Question: In my shinyapp, I wish to use data.table to get user inputs using radio buttons or check boxes and store the user inputs in a data.frame.
Here is what I have achieved so far:
'''
library(shiny)
library(data.table)
library(DT)
shinyApp(
ui = fluidPage(
title = 'Radio buttons in a table',
DT::dataTableOutput('foo'),
verbatimTextOutput('sel')
),
server = function(input, output, session) {
x <- data.table( 'Breed Split' = paste0("F",rep(0:16)), Frisian = rep(1,17), Jersey = rep(2,17), Cross = rep(3,17) )
x[, Frisian := sprintf( '<input type="radio" name="%s" value="%s"/>', 'Breed Split', x[, Frisian] )]
x[, Jersey := sprintf( '<input type="radio" name="%s" value="%s"/>', 'Breed Split', x[, Jersey] )]
x[, Cross := sprintf( '<input type="radio" name="%s" value="%s"/>', 'Breed Split', x[, Cross] )]
output$foo = DT::renderDataTable(
x, escape = FALSE, selection = 'none', server = FALSE, rownames=FALSE,
options = list(dom = 't', paging = FALSE, ordering = FALSE),
callback = JS("table.rows().every(function(i, tab, row) {
var $this = $(this.node());
$this.attr('id', this.data()[0]);
$this.addClass('shiny-input-radiogroup');
});
Shiny.unbindAll(table.table().node());
Shiny.bindAll(table.table().node());")
)
output$sel = renderPrint({
str(sapply(x$'Breed Split', function(i) input[[i]]))
})
}
)
'''
And the other thing is if there is any way to set the default input values as shown in this screenshot.
[]
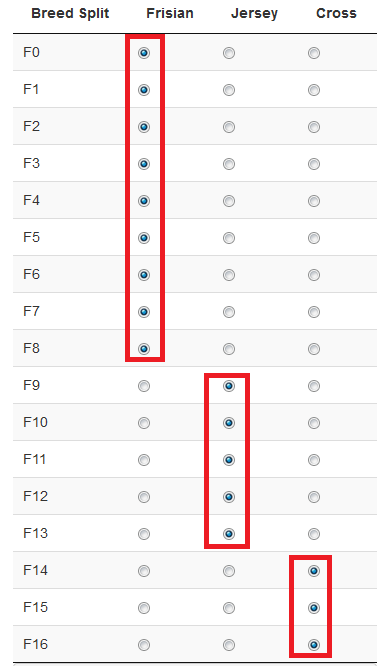
Answer: Try to add column of checked name and then remove column whe render DT
'''
library(shiny)
library(data.table)
library(DT)
shinyApp(
ui = fluidPage(
title = 'Radio buttons in a table',
DT::dataTableOutput('foo'),
verbatimTextOutput('sel')
),
server = function(input, output, session) {
x <- data.table( 'Breed Split' = paste0("F",rep(0:16)), Frisian = rep(1,17), Jersey = rep(2,17), Cross = rep(3,17) ,
checked=c(rep("Frisian",9),rep("Jersey",5),rep("Cross",3))
)
x[, Frisian := sprintf( '<input type="radio" name="%s" value="%s" %s/>', 'Breed Split', x[, Frisian],ifelse("Frisian"==x[, checked],"checked" ,""))]
x[, Jersey := sprintf( '<input type="radio" name="%s" value="%s" %s/>', 'Breed Split', x[, Jersey],ifelse("Jersey"==x[, checked],"checked" ,"" ))]
x[, Cross := sprintf( '<input type="radio" name="%s" value="%s" %s/>', 'Breed Split', x[, Cross] ,ifelse("Cross"==x[, checked],"checked" ,""))]
output$foo = DT::renderDataTable(
x[,-c("checked")], escape = FALSE, selection = 'none', server = FALSE, rownames=FALSE,
options = list(dom = 't', paging = FALSE, ordering = FALSE),
callback = JS("table.rows().every(function(i, tab, row) {
var $this = $(this.node());
$this.attr('id', this.data()[0]);
$this.addClass('shiny-input-radiogroup');
});
Shiny.unbindAll(table.table().node());
Shiny.bindAll(table.table().node());")
)
output$sel = renderPrint({
str(sapply(x$'Breed Split', function(i) input[[i]]))
})
}
)
'''